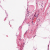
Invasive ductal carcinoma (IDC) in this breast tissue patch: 0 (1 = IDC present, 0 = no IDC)